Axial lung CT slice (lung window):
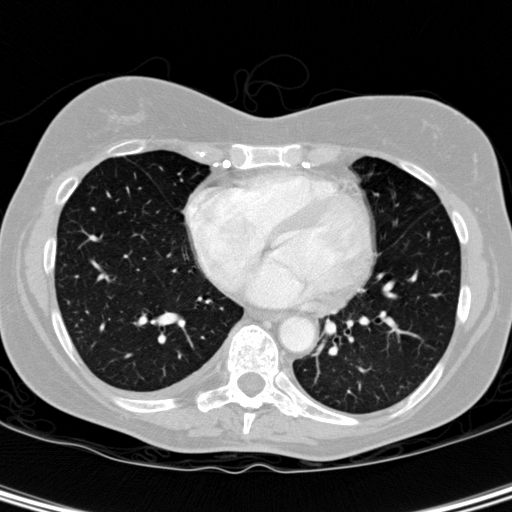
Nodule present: no